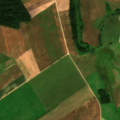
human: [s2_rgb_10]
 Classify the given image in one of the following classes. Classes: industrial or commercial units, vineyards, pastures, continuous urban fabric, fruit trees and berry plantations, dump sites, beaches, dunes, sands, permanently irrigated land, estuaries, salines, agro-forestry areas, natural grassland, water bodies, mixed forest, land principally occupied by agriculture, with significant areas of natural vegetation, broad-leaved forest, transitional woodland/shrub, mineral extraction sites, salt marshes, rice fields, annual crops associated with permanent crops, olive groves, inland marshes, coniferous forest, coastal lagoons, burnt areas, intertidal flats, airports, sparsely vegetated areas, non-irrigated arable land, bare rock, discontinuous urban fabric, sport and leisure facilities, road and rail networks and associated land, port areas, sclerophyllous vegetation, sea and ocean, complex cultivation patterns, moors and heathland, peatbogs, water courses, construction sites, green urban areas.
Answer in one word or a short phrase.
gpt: non-irrigated arable land, land principally occupied by agriculture, with significant areas of natural vegetation, broad-leaved forest